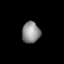
Tissue: lung
Cell type: Epithelial cells
Senescence score: 0.5413
Nuclear area (px): 382
Mean DAPI intensity: 140.699